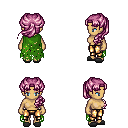
a pixel art fantasy rpg character, female body template, human, tanned skin, green tattered cape, gold greaves, pink princess hairstyle, gray slippers, four views (front, back, left, right), 2x2 character sprite sheet, small pixel art, hard edges, no anti-aliasing